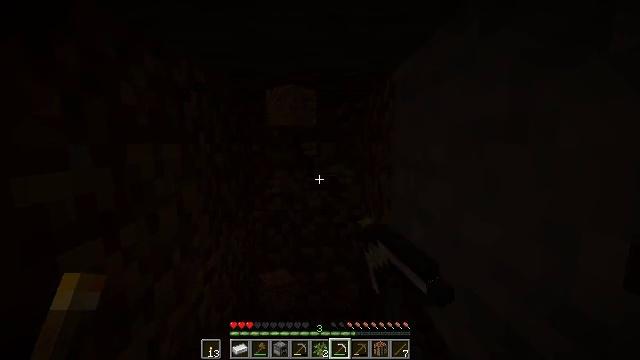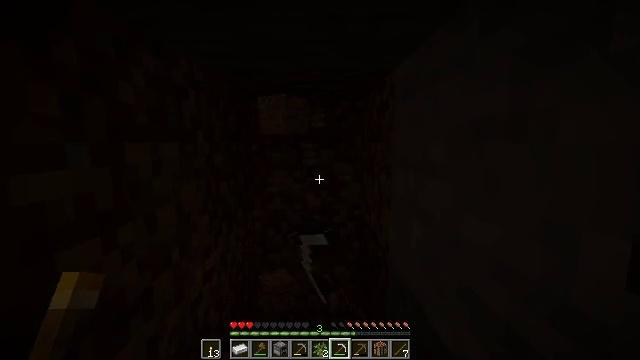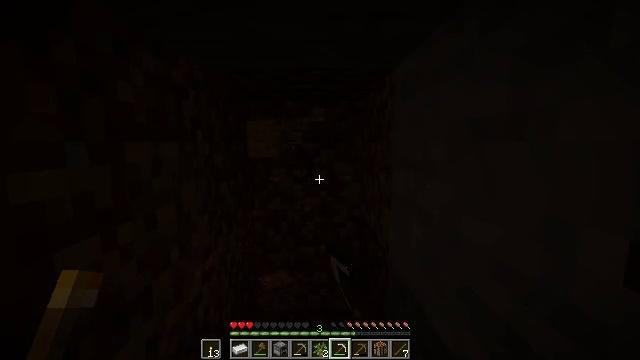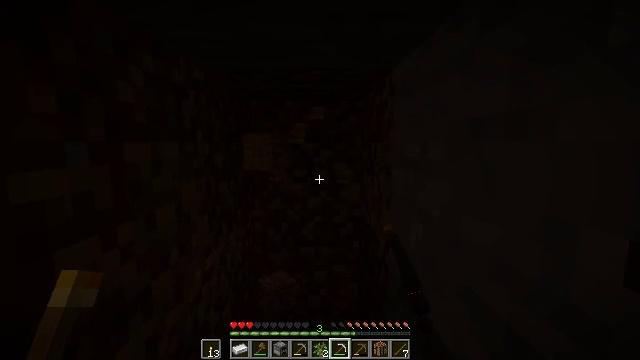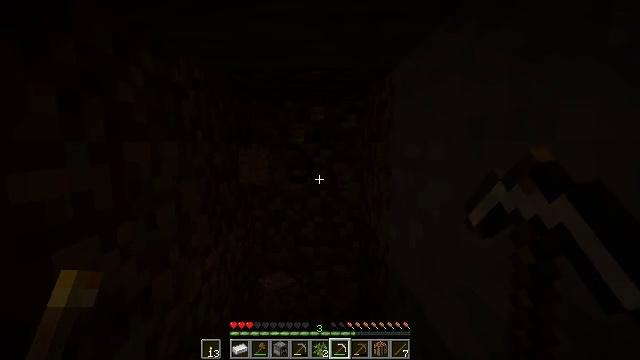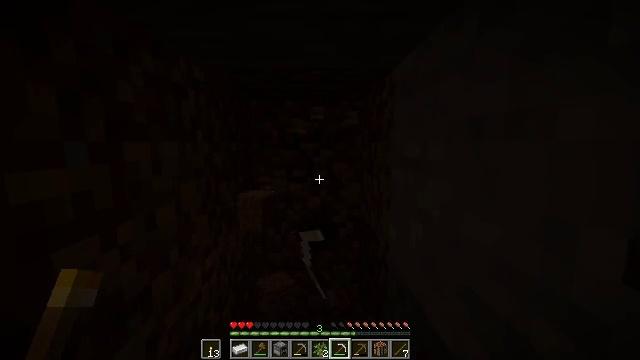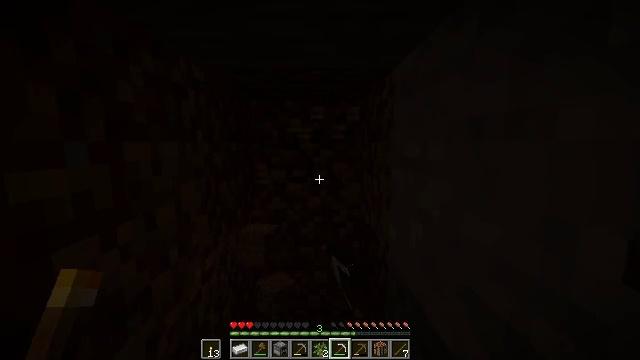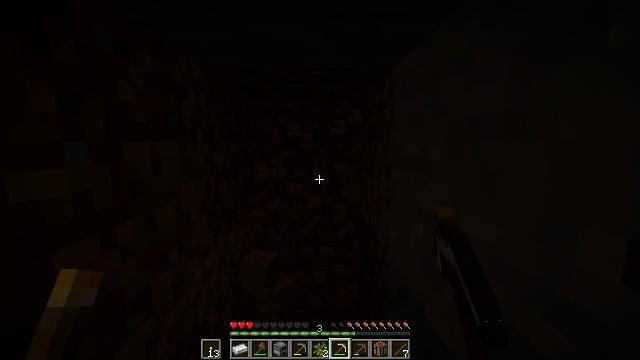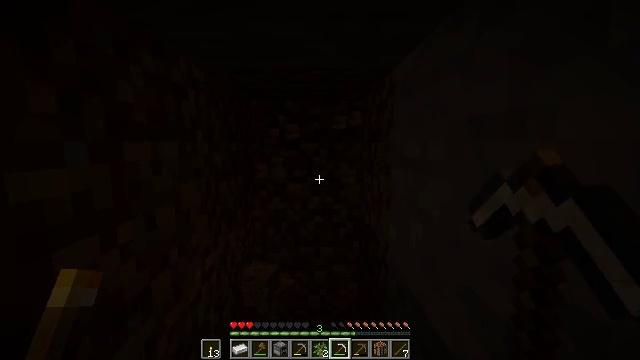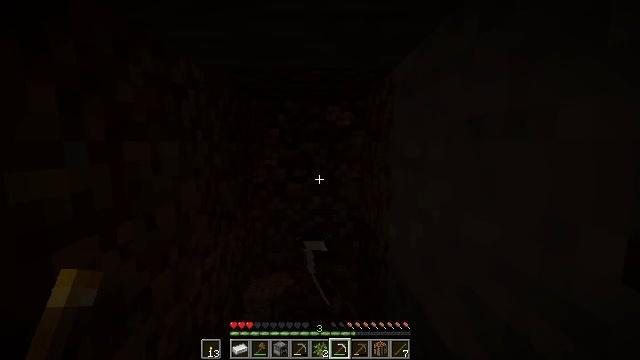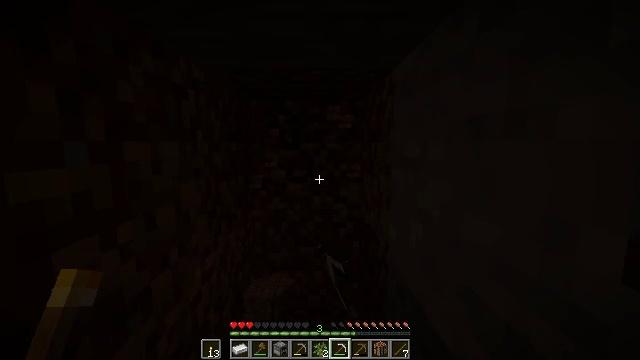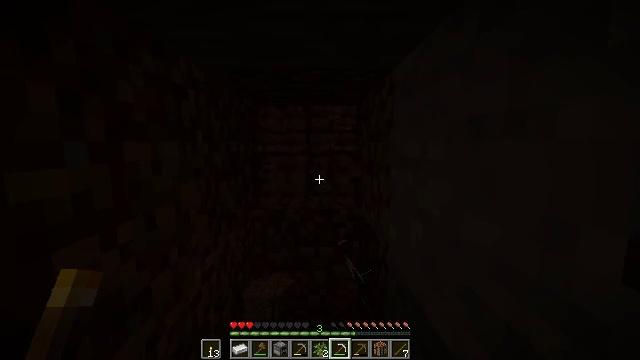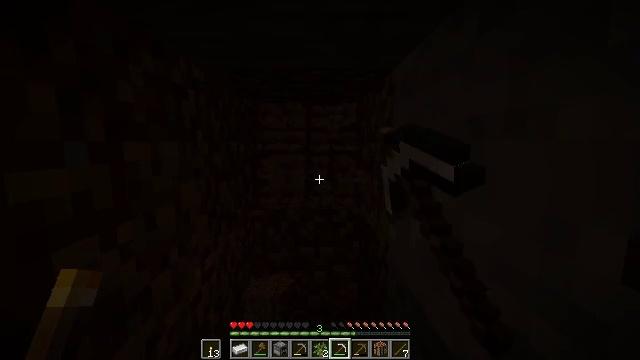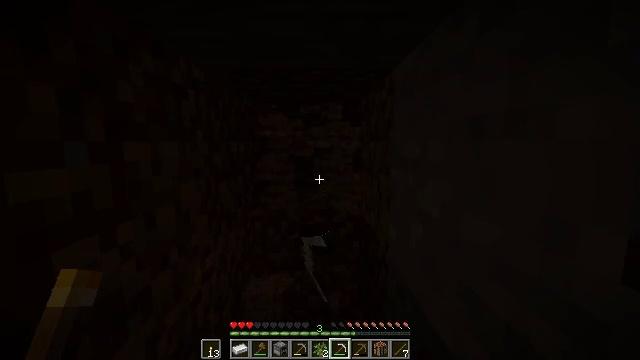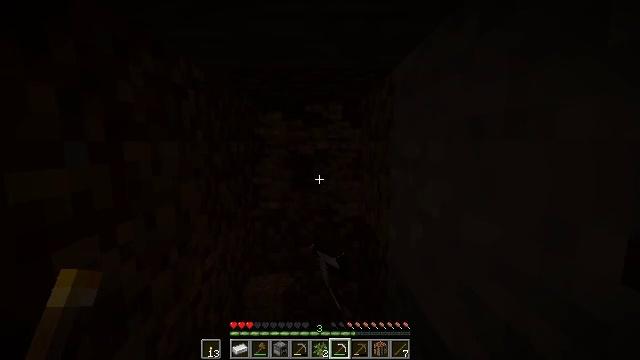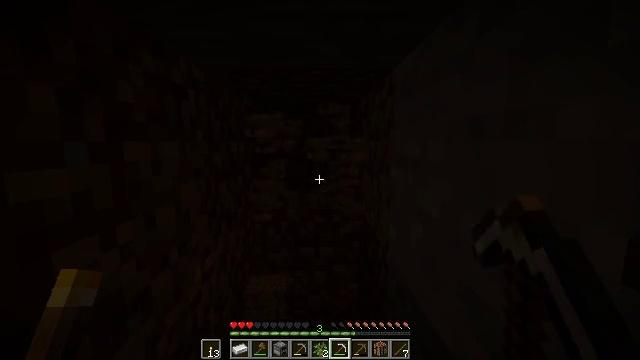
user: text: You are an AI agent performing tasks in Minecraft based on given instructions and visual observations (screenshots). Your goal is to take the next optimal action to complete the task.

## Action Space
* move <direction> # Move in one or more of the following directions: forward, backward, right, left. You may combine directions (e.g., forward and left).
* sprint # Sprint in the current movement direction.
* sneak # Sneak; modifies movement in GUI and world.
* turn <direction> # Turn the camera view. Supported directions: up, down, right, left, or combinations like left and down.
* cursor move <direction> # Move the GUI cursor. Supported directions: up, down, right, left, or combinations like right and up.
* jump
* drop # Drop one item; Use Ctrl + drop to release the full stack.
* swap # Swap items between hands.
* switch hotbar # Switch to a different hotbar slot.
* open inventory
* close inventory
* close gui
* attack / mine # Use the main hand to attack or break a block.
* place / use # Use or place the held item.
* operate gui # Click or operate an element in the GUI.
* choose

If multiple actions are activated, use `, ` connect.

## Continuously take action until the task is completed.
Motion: motion action
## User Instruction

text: Collect dirt by holding left button.
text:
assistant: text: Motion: attack / mine
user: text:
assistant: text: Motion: attack / mine
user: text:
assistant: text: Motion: attack / mine
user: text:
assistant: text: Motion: attack / mine
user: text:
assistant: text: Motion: attack / mine
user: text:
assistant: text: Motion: attack / mine
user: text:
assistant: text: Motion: attack / mine
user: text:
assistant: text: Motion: attack / mine
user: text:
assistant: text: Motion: attack / mine
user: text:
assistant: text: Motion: attack / mine
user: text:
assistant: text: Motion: attack / mine
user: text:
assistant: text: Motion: attack / mine
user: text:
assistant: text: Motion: attack / mine
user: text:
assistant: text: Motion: attack / mine
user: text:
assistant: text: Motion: attack / mine
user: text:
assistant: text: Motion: attack / mine
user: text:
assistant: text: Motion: attack / mine
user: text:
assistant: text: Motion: attack / mine
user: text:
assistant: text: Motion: turn down, attack / mine
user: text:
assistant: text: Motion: turn down, attack / mine
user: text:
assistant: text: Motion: attack / mine
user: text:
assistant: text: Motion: attack / mine
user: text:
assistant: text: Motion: attack / mine
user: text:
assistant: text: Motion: attack / mine
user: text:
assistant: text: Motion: attack / mine
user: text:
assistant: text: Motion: attack / mine
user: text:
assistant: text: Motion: attack / mine
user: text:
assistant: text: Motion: attack / mine
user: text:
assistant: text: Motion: move forward, attack / mine
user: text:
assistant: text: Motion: move forward, attack / mine